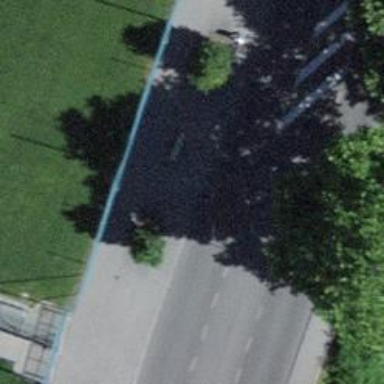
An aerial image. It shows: Asphalt sidewalk.